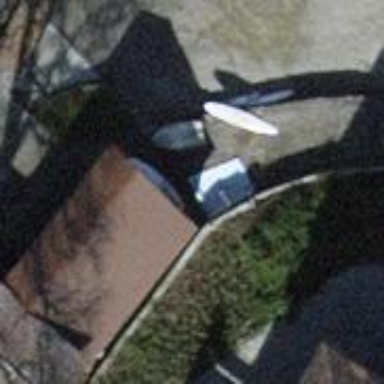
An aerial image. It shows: Hut.